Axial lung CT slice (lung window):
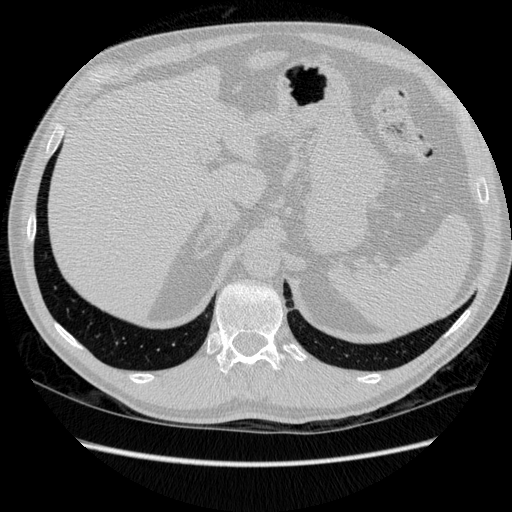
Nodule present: no